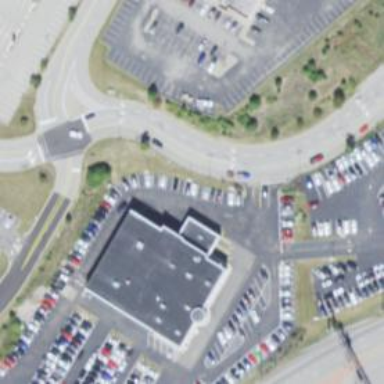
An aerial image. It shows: Car shop.